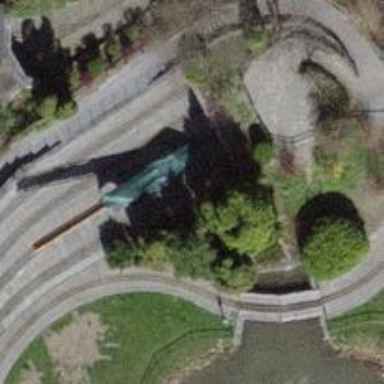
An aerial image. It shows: Railway buffer stop.